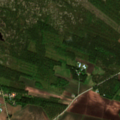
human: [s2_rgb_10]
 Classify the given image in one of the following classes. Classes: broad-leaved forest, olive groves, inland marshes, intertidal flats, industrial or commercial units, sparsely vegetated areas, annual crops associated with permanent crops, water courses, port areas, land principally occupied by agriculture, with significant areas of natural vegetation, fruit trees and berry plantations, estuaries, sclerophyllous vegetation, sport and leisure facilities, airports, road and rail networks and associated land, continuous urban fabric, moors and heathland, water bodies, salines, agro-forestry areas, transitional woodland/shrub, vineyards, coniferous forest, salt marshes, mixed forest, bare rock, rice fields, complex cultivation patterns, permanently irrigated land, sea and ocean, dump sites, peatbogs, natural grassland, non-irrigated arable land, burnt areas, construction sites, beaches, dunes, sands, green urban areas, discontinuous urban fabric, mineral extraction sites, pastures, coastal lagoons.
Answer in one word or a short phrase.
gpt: non-irrigated arable land, land principally occupied by agriculture, with significant areas of natural vegetation, coniferous forest, mixed forest